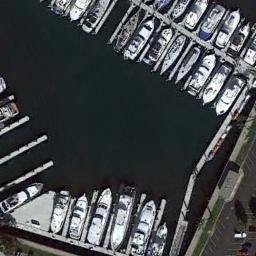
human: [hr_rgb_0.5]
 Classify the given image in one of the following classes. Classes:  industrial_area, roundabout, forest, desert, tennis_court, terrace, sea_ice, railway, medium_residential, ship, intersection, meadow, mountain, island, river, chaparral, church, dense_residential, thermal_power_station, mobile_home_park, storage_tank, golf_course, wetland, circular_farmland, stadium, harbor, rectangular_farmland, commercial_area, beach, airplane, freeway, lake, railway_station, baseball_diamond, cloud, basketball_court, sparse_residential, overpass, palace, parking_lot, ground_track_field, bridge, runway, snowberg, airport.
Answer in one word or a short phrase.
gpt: harbor